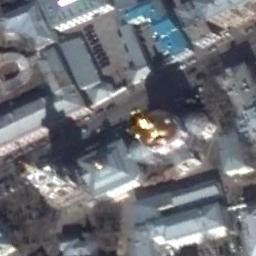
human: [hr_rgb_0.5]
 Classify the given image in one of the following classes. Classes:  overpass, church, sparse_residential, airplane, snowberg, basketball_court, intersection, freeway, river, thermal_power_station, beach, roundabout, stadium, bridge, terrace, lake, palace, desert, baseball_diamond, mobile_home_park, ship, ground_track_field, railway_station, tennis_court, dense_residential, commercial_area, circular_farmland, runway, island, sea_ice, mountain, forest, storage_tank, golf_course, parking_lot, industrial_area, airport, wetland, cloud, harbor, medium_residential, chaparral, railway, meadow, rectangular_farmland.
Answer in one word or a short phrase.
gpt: church